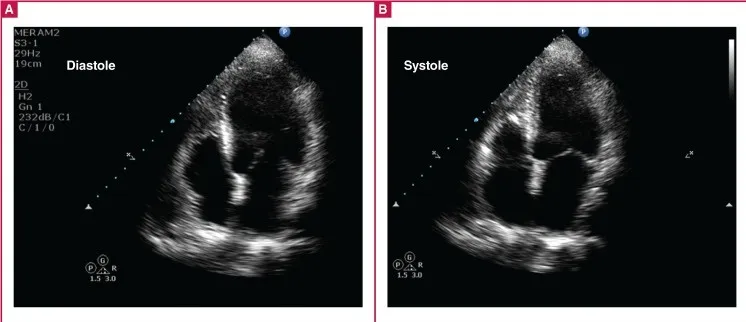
After warfarin treatment, echocardiography showing improved left ventricle and resolved thrombus in the diastolic and systolic phase.
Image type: radiology (ultrasound)